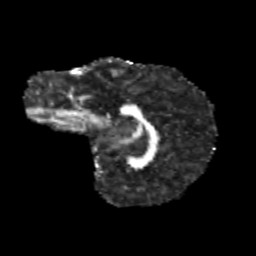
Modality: FA
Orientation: sagittal
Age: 10
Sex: male
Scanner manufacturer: siemens
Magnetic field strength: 3 T
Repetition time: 3.8 s
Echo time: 0.07 s